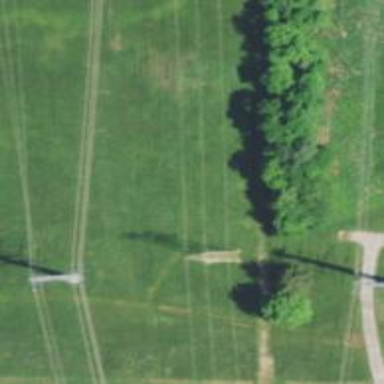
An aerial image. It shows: Lattice structure tower used for power distribution.